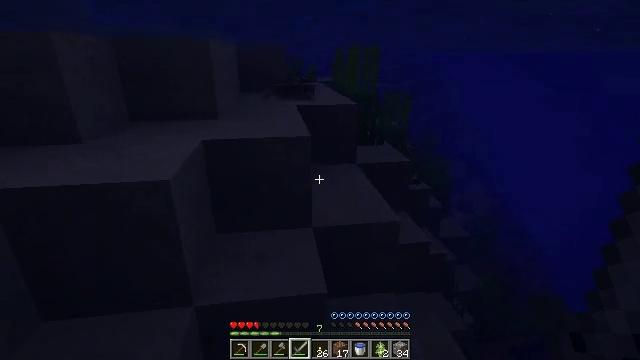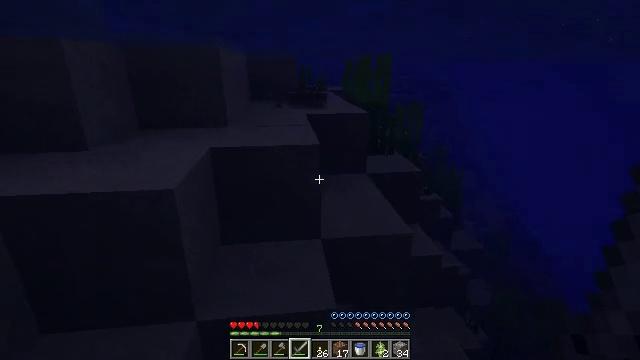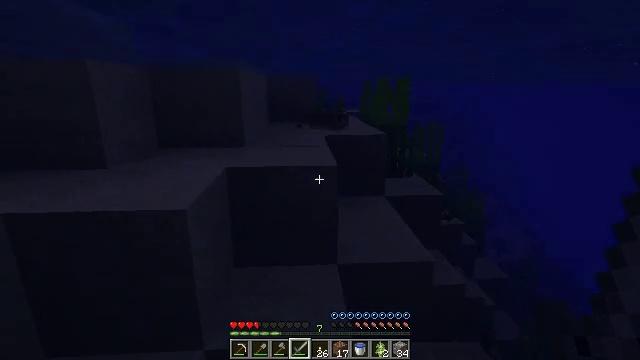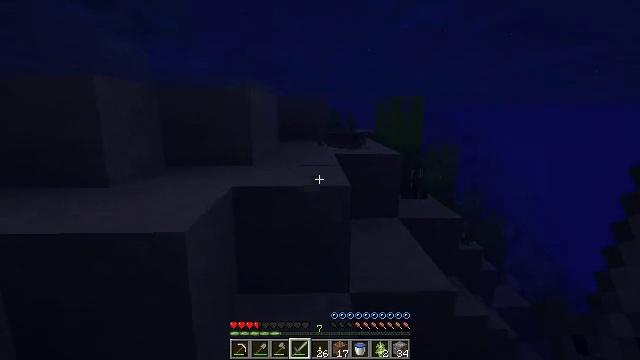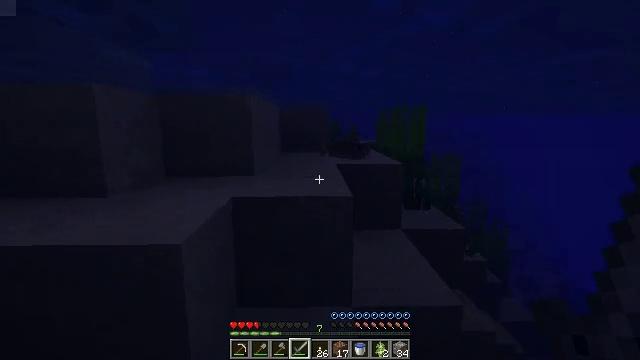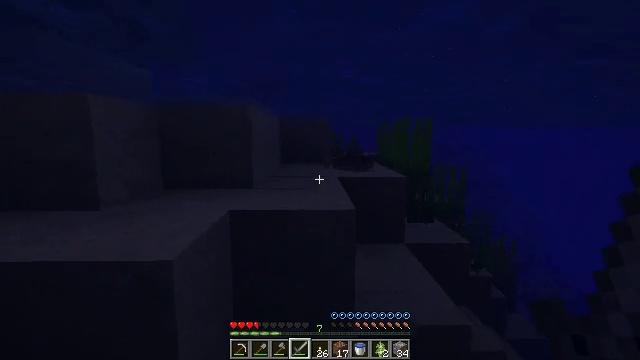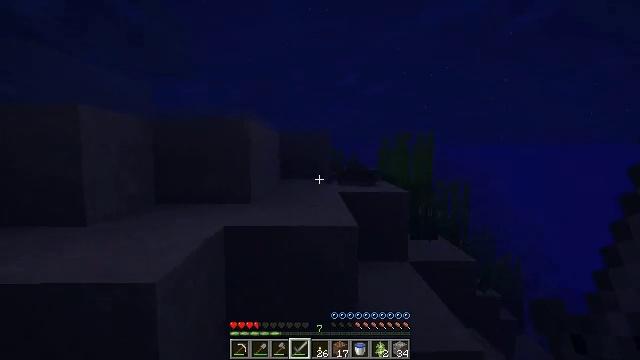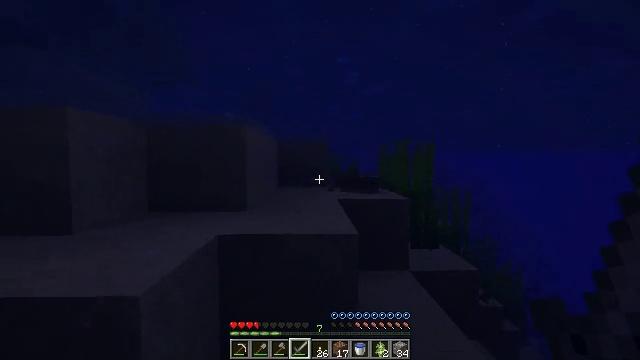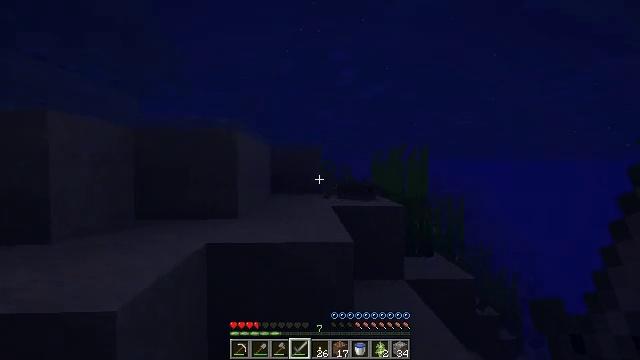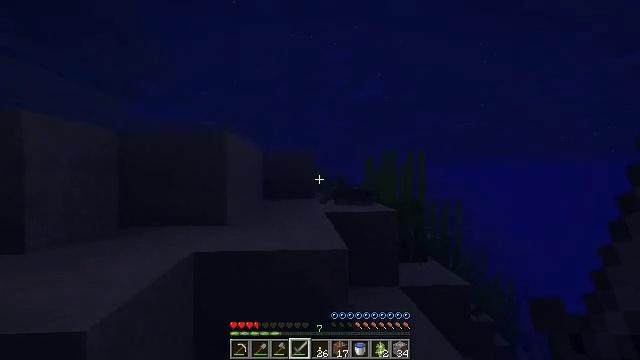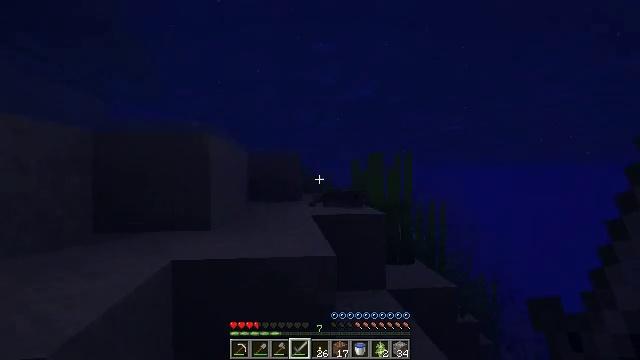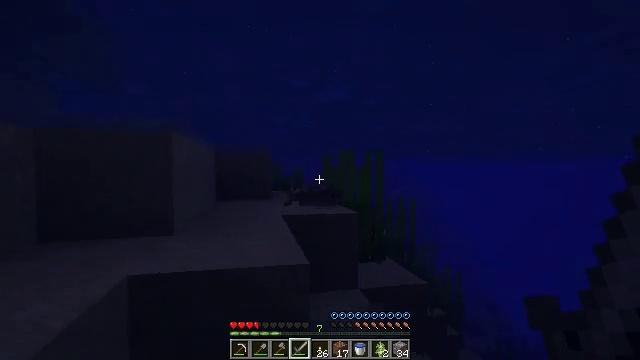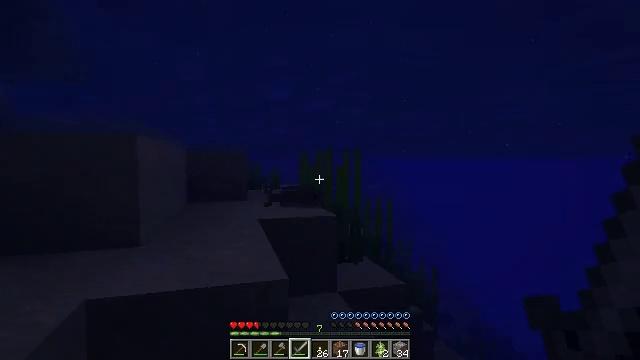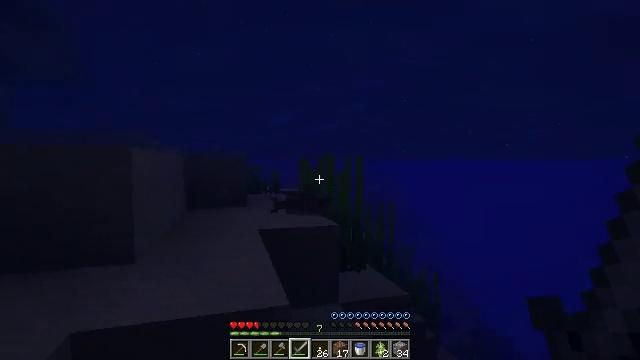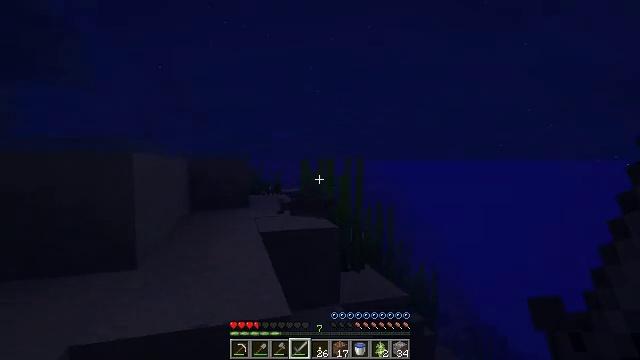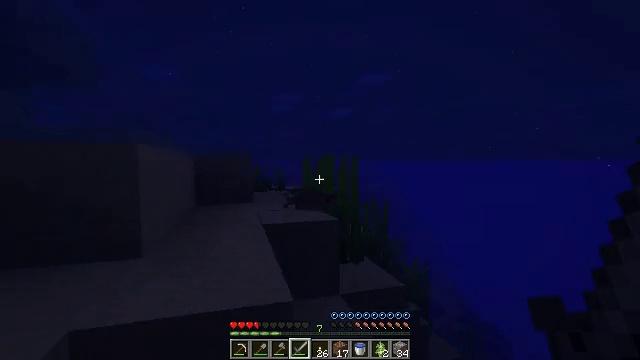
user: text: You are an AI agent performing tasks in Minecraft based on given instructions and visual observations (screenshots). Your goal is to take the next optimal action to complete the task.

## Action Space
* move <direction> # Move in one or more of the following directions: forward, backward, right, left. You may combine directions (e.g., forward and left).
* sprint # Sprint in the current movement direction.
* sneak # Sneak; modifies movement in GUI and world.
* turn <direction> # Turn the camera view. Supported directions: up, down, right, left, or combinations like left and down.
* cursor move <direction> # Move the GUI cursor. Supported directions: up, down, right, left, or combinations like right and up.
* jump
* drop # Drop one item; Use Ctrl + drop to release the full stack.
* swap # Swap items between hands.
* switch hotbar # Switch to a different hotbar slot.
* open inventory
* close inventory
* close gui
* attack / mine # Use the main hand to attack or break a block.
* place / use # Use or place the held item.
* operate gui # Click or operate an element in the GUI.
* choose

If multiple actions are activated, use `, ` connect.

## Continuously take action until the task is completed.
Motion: motion action
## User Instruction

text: Attack the underwater area to get tall seagrass.
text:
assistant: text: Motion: move forward, turn left and up
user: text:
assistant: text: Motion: move forward, turn left and up
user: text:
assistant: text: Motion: move forward, turn left and up
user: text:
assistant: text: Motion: move forward, turn up
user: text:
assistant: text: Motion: move forward, turn up
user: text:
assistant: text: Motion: move forward, turn up
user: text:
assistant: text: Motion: move forward, turn up
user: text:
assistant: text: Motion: move forward, turn right and up
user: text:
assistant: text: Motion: move forward, turn right, jump
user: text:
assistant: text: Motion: move forward, turn right, jump
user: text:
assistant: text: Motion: move forward, turn right and down, jump
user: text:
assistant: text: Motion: move forward, turn right, jump
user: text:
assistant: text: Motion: move forward, sprint
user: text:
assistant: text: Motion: move forward, sprint
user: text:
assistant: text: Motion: move forward and move right, sprint
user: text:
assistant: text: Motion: move forward and move right, sprint
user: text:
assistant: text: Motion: move forward and move right, sprint, turn down
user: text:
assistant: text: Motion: move forward and move right, sprint, turn down
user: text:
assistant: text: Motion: move forward and move right, sprint, turn down
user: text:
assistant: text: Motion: move forward and move right, sprint, turn down
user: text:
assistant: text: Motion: move forward and move right, sprint
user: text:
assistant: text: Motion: move forward and move right, sprint
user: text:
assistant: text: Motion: move forward and move right, sprint
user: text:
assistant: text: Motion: move forward and move right, sprint, turn up
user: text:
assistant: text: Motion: move forward and move right, sprint, turn up
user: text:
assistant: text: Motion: move forward and move right, sprint, turn up
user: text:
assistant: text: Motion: move forward and move right, sprint, turn up
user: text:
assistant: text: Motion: move forward and move right, sprint, turn up
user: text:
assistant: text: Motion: move forward and move right, sprint, turn up
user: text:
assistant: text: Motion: move forward and move right, sprint, turn up